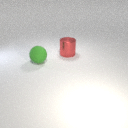
large green rubber sphere to the left of large red metal cylinder